Field crop: maize
Growth stage: 2
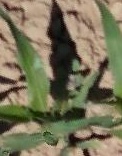
Species: maize